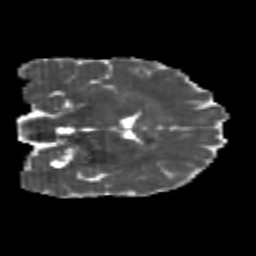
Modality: MD
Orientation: coronal
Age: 20
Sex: male
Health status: healthy
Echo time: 0.074 s